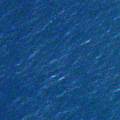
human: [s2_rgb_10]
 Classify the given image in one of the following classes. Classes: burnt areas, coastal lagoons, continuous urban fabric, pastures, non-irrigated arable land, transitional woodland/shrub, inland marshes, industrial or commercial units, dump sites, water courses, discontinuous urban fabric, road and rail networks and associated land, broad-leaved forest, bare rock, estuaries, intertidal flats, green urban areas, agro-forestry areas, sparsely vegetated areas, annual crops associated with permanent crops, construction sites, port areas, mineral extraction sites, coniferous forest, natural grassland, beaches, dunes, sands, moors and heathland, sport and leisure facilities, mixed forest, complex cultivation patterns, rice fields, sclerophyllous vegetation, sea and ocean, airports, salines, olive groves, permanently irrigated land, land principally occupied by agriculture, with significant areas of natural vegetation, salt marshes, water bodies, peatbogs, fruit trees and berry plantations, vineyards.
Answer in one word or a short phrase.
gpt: sea and ocean